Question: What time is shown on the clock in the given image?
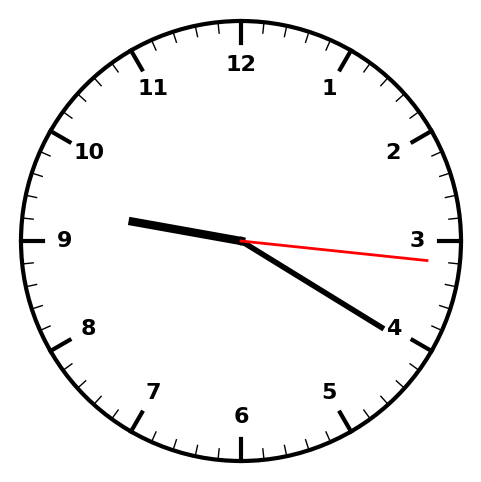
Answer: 09:20:16